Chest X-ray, PA view. Patient: 46 years old, sex F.
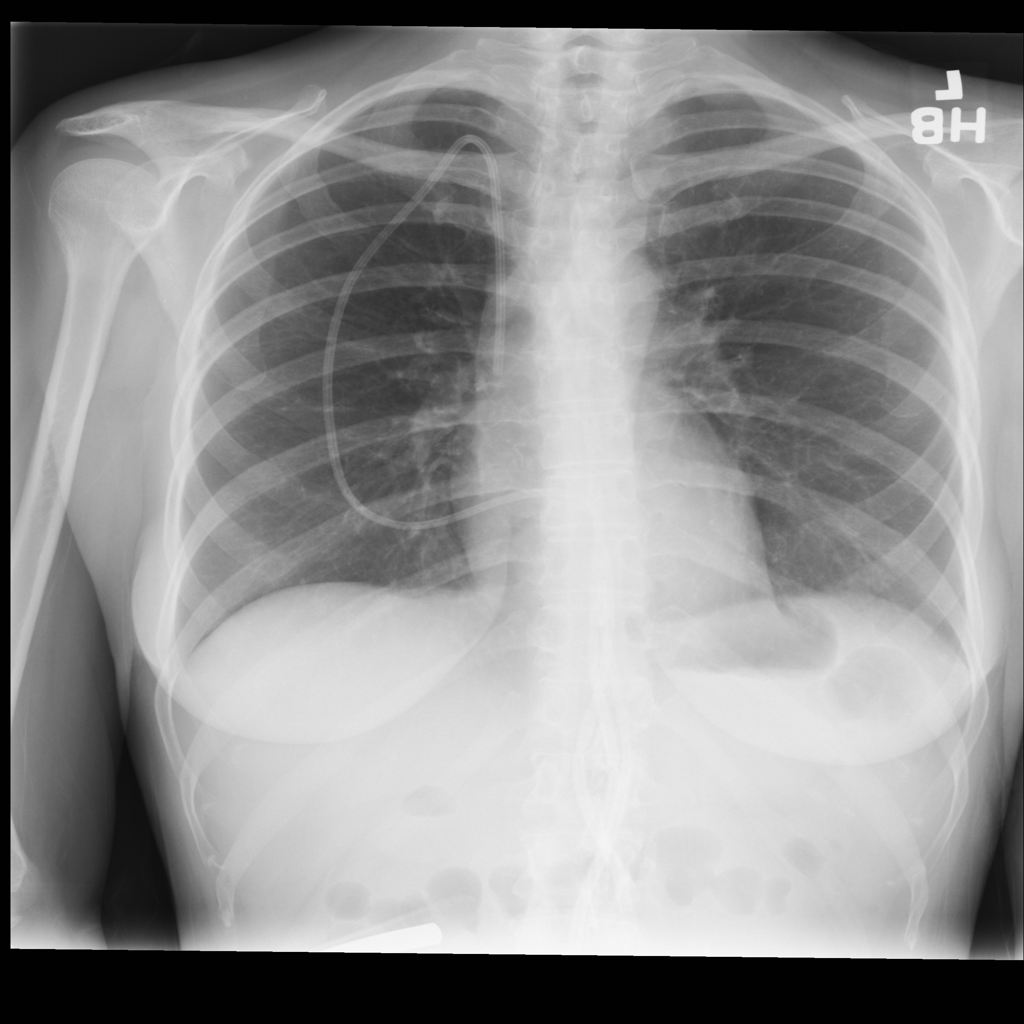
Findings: No Finding